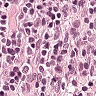
Metastatic tissue present: no